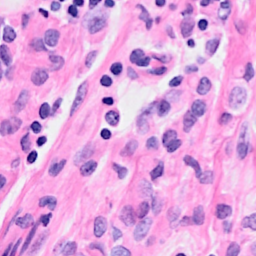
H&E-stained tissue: Breast